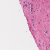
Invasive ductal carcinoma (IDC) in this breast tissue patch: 0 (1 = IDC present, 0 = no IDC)